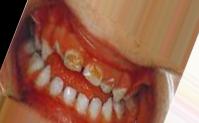
Condition: Caries